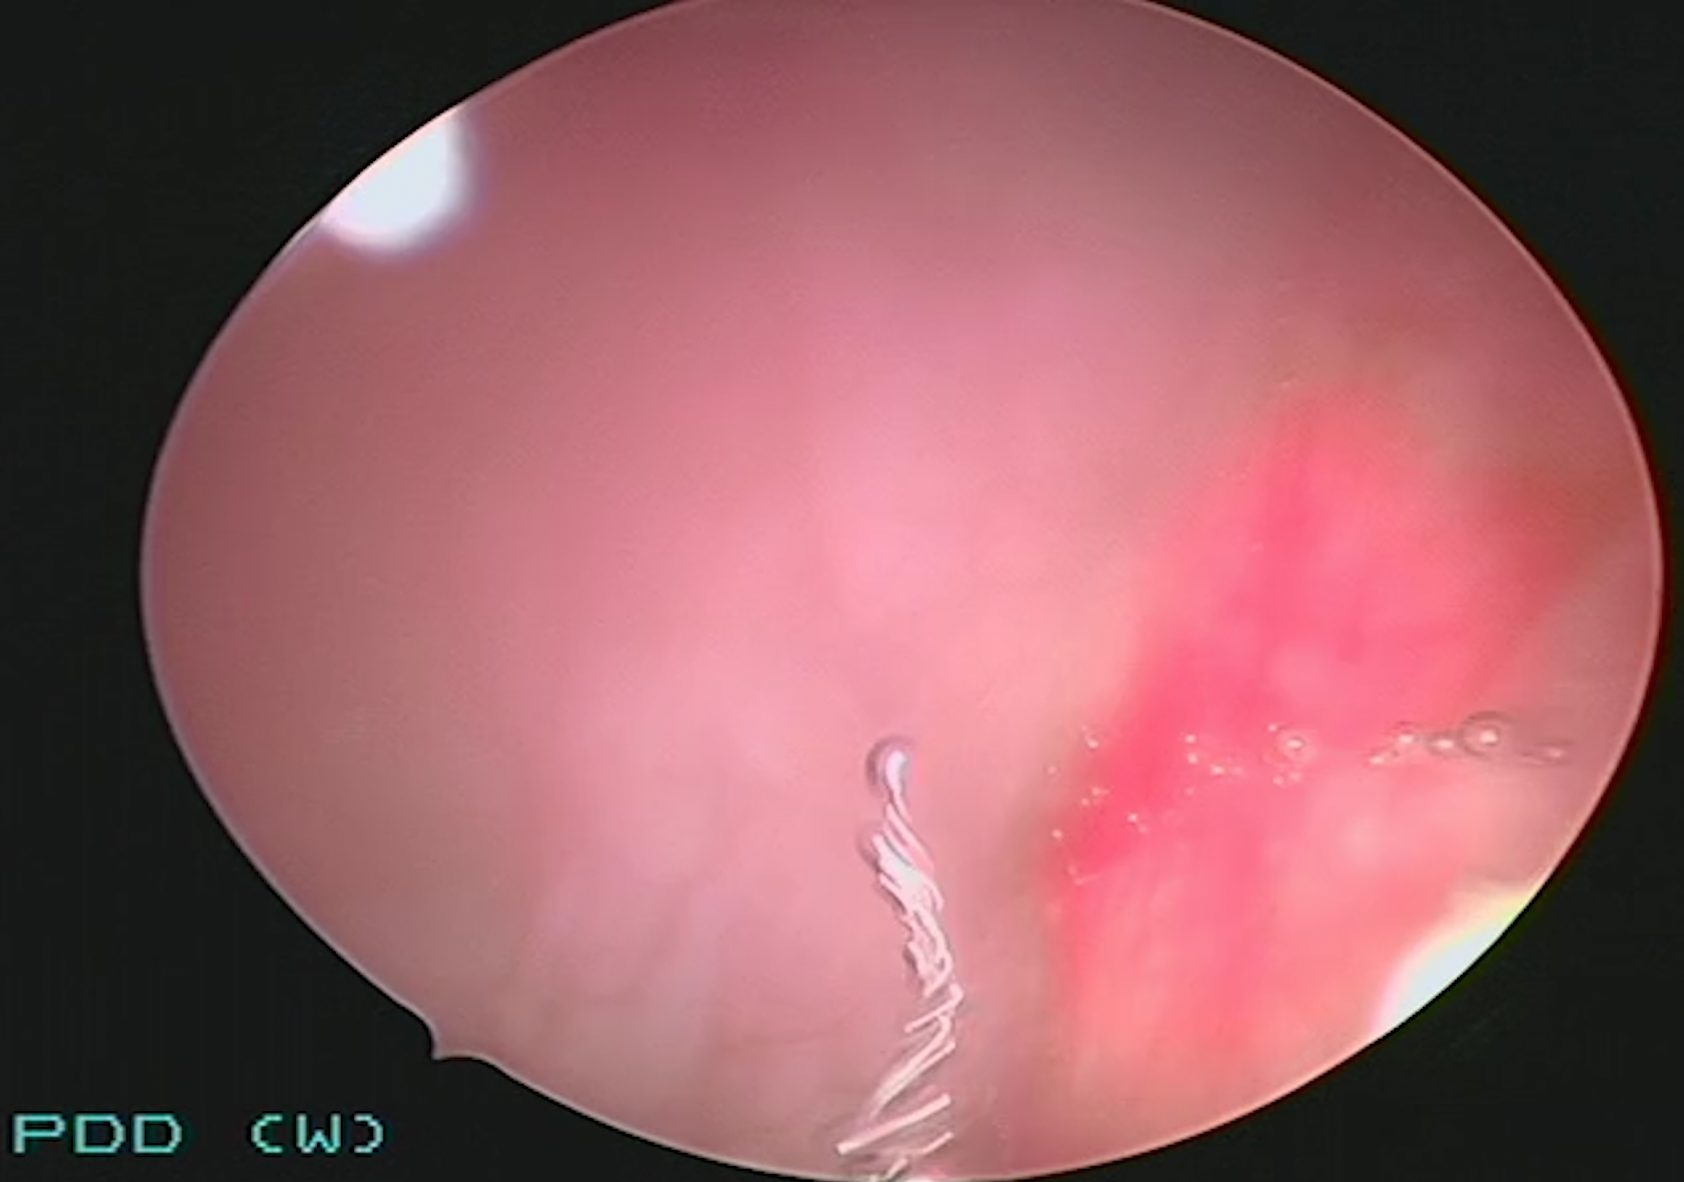
Modality: WLC
Class: Malignant
Subclass: CIS
Lesion: L2
Stage: Tis
Morphology: Non-papillary
Bladder cancer association: Yes